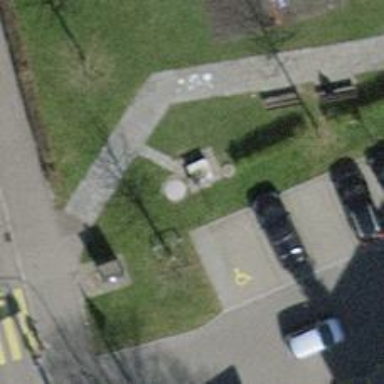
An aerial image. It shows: Beautiful fountain.